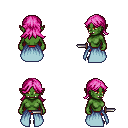
a pixel art fantasy rpg character, female body template, orc, green skin, overskirt, red pants, pink loose hair, maroon shoes, dagger, four views (front, back, left, right), 2x2 character sprite sheet, small pixel art, hard edges, no anti-aliasing